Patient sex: M
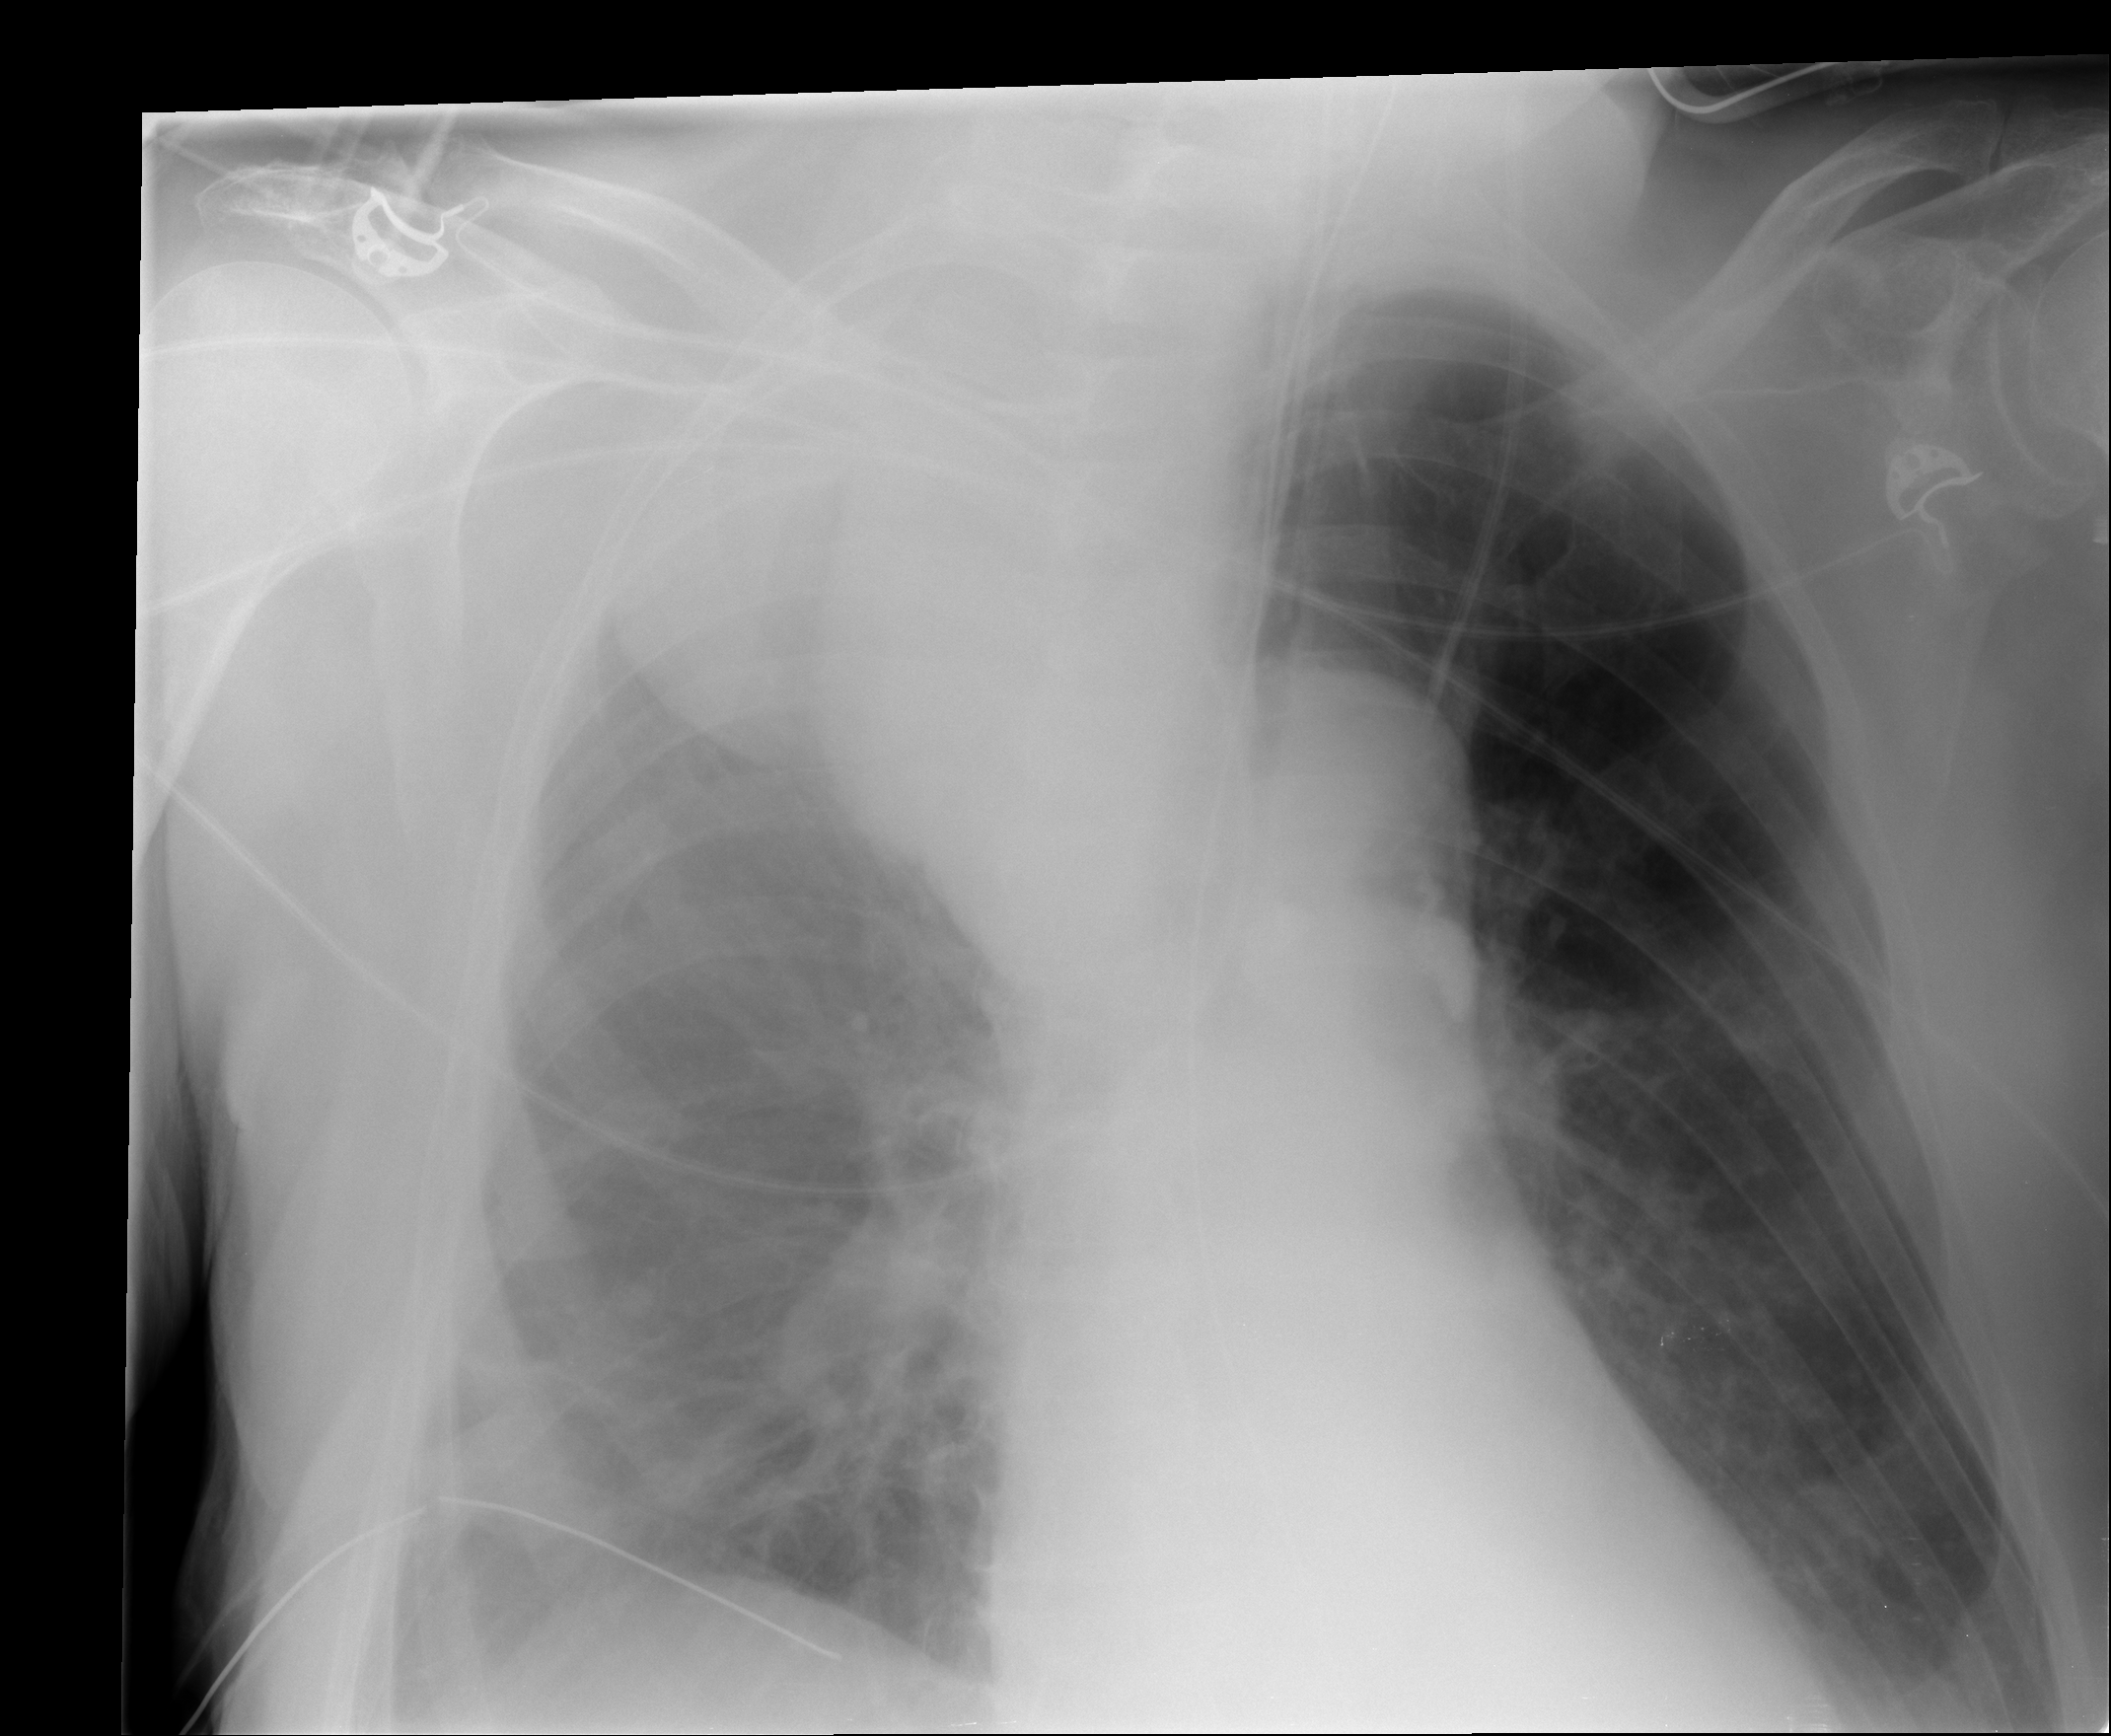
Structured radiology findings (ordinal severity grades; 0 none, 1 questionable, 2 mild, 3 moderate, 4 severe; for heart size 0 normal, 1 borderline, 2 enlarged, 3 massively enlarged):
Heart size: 0
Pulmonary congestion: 0
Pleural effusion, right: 2
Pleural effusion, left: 0
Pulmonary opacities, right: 1
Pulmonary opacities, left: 0
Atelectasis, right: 3
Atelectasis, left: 2